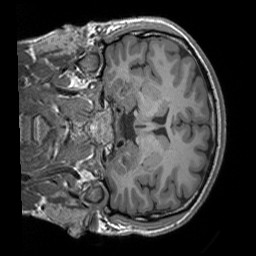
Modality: T1w
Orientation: coronal
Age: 26
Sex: male
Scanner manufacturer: siemens
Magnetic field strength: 3 T
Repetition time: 1.9 s
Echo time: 0.00252 s